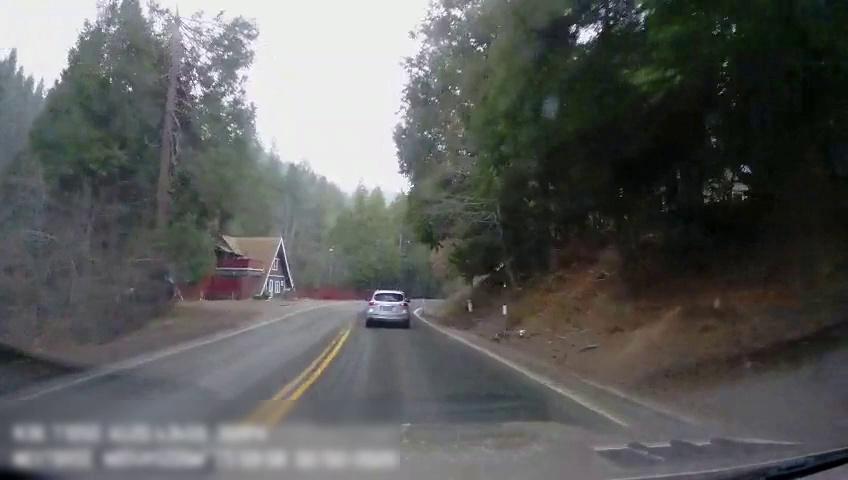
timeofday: Day
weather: Cloudy
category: Drivable Space
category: Vehicles | SUV
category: Lanes | Alternate Lane
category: Lanes | Current Lane
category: Lanes | Opposite Lane
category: Lanes | Opposite Lane